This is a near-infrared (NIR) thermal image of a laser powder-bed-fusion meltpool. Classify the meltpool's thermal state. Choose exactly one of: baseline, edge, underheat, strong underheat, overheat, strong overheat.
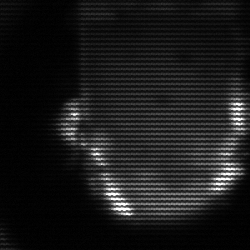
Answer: baseline